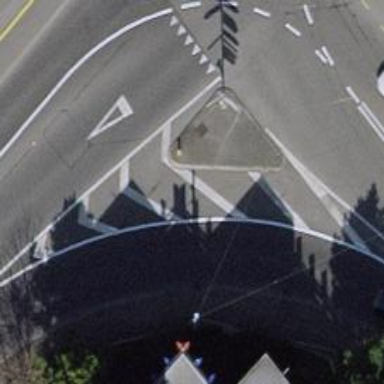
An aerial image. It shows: Asphalt road with primary link designation.